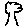
Label: tree